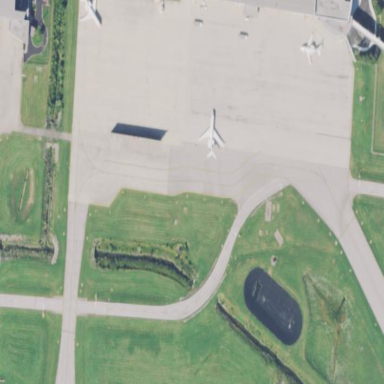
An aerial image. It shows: Apron at the airport.